Question: I'm working on a game server in ruby, and during testing I'm having trouble testing components individually. I wasn't getting output from my launcher, just the server, so I commented out the initialisation of the server- yet eclipse still showed output from the server!
I then went to the command line, assuming eclipse was looking at the wrong file (git has messed it around before, but as you can see, the stack trace shows that 'Server.rb' is being executed in its entirety from line 5: 'require_relative 'Server'':

This is the text content of the file:
'''
class Launcher
puts "File saved at #{File.mtime($0)}"
require_relative 'Server'
require_relative 'Game'
#STDOUT.sync = true
puts "Launcher started"
#server = Server.new
print "server made"
game = Game.new
#serverThread = Thread.new{server.start()}
gameThread = Thread.new{game.start()}
while (running)
print "Stop? "
input = gets.chomp
if (input.equals?("yes"))
running = false
end
end
server.stop
game.stop
gameThread.join
serverThread.join
end
'''
and the terminal output:
'''
C:\Users\gossfunkel\git\citadelserver\RubyCitadelServer>ruby Launcher.rb
File saved at 2013-06-22 18:16:44 +0100
Server starting up at 2013-06-22 18:16:47 +0100...
C:/Users/gossfunkel/git/citadelserver/RubyCitadelServer/Server.rb:20:in 'recvfro
m': Interrupt
from C:/Users/gossfunkel/git/citadelserver/RubyCitadelServer/Server.rb:2
0:in 'run'
from C:/Users/gossfunkel/git/citadelserver/RubyCitadelServer/Server.rb:1
5:in 'start'
from C:/Users/gossfunkel/git/citadelserver/RubyCitadelServer/Server.rb:3
0:in '<class:Server>'
from C:/Users/gossfunkel/git/citadelserver/RubyCitadelServer/Server.rb:1
:in '<top (required)>'
from Launcher.rb:5:in 'require_relative'
from Launcher.rb:5:in '<class:Launcher>'
from Launcher.rb:1:in '<main>'
'''
How do I require a file without this happening, and should it be?
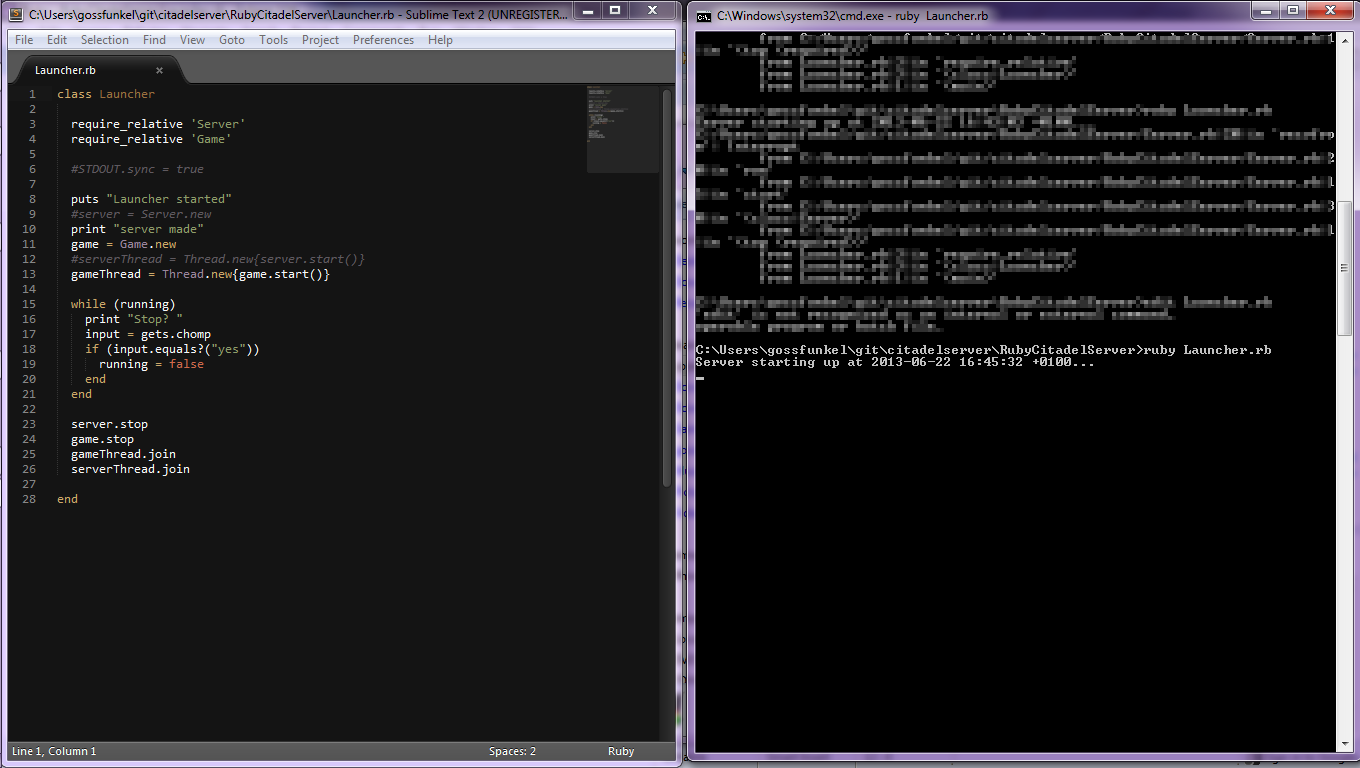
Answer: I can't tell without seeing the classes, but I would guess that either
- 'game.start' is doing more than you thought, and is starting the server for itself- You are, as your subject line suggests, running a different file from the one you are editing (or not saving the file once it is changed). Check by putting an obvious 'puts' at the top of the program. Something like'''
puts "File saved at #{File.mtime($0)}"
'''
should do the trick- After discussion, it seems there's a third option. The code in 'Server.pm' creates and runs a server as well as defining the class. You need to remove the 'require' as well as the lines that use the 'Server' class.